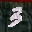
Label: 3